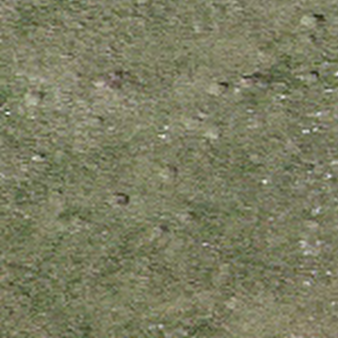
Label: other